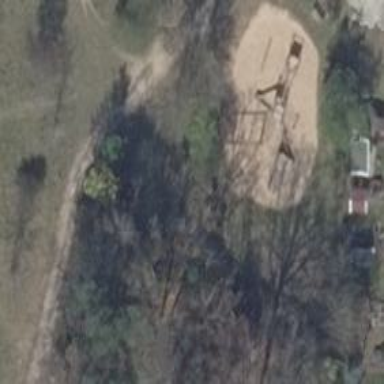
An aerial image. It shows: Playground area for leisure land.